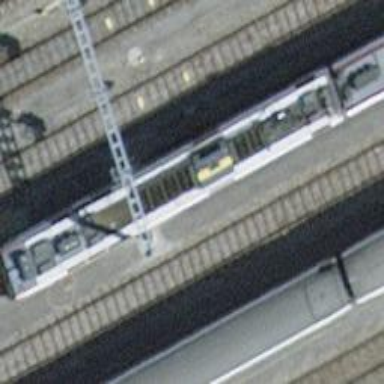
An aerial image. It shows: Railway signal.